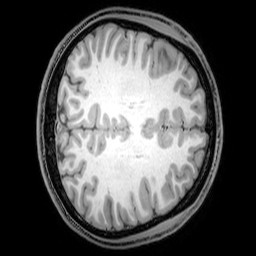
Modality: T1w
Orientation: axial
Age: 21
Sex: male
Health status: healthy
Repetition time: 0.081 s
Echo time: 0.037 s